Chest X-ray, PA view. Patient: 52 years old, sex F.
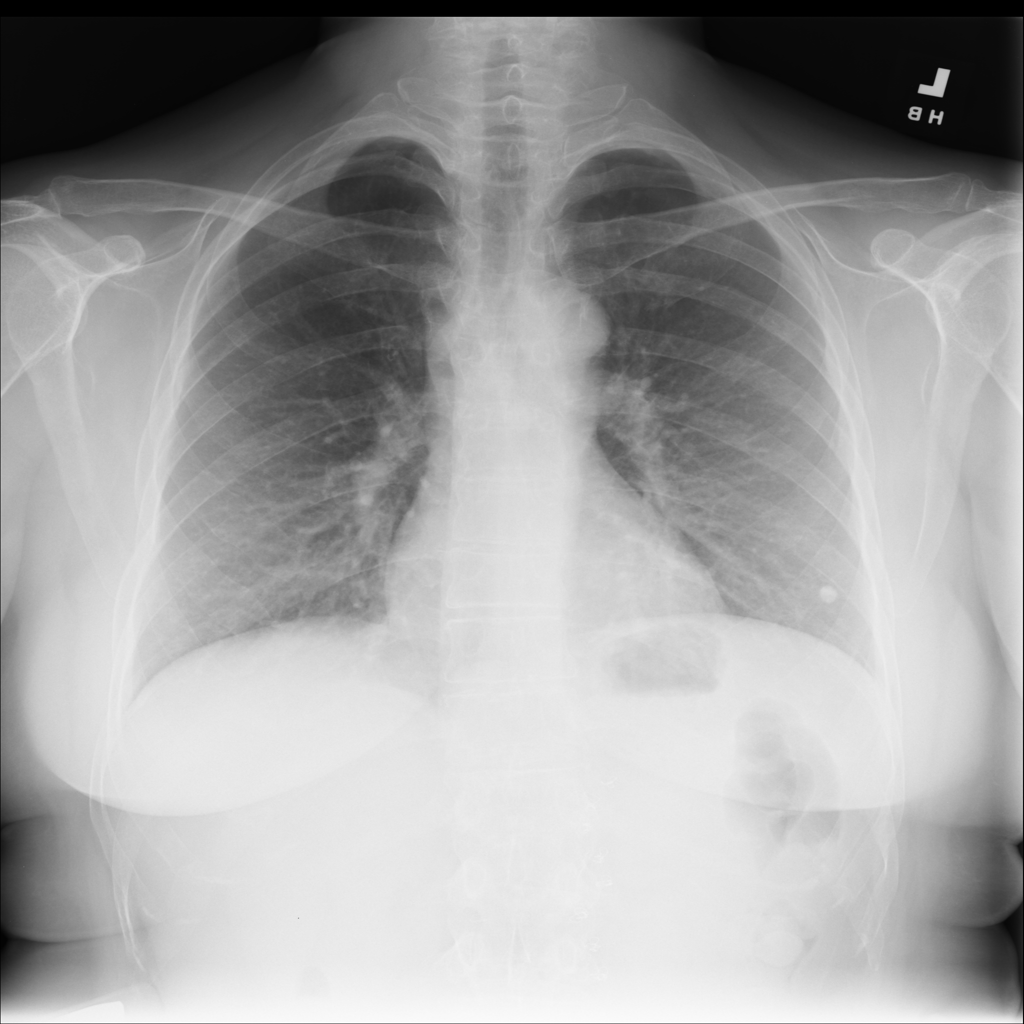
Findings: No Finding